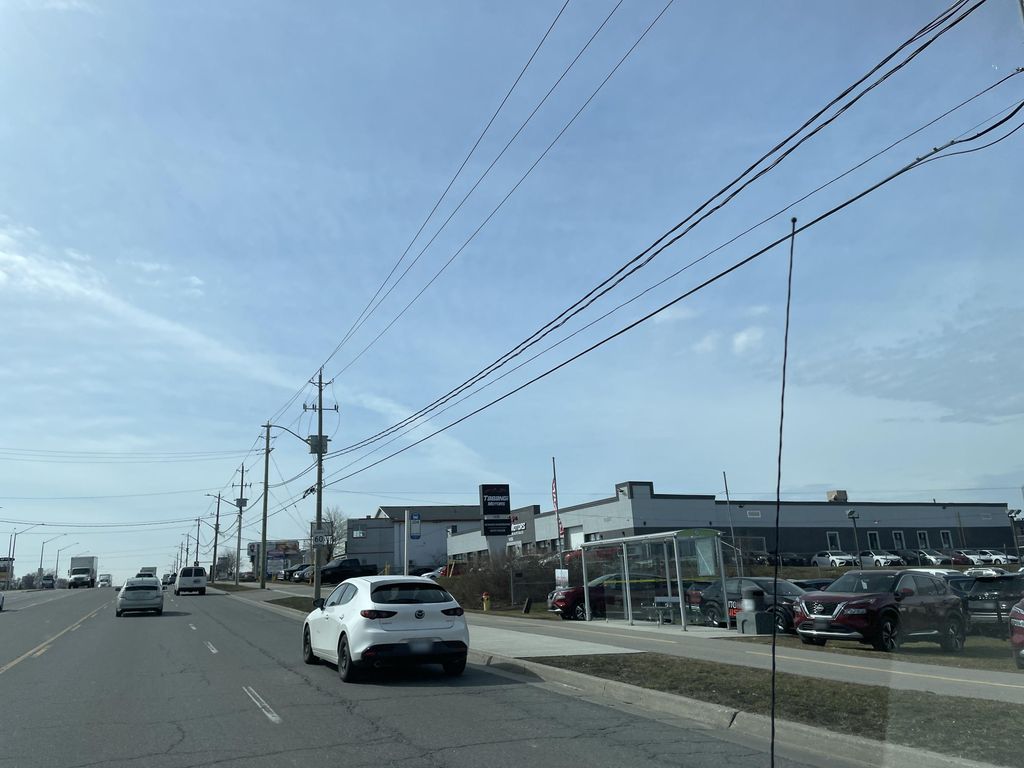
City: kitchener-waterloo